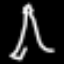
Label: The Eiffel Tower